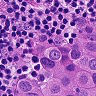
Metastatic tissue present: yes